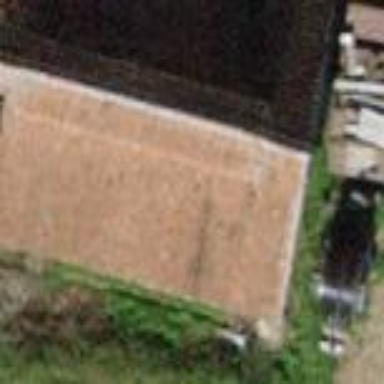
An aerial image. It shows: Shed building.